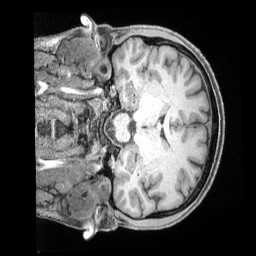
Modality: T1w
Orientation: coronal
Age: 35
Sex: male
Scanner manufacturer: siemens
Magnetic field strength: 3 T
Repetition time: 2 s
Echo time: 0.00211 s